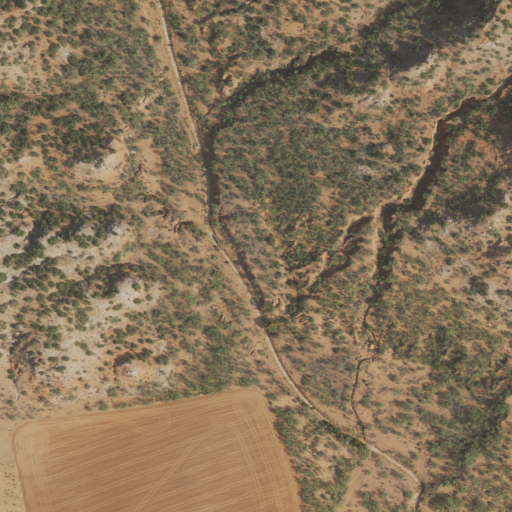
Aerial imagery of valley in Texas named Little Tepee Pole Canyon containing shrub, deciduous forest, cultivated crops, grassland, and evergreen forest